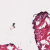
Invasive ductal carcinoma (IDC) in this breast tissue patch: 0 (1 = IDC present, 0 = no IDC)